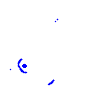
Particle: proton